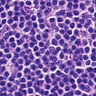
Metastatic tissue present: no